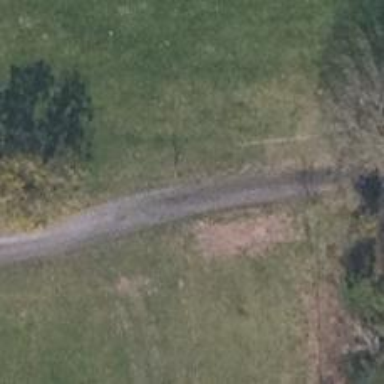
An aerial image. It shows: Compacted unclassified road with grade2 tracktype.